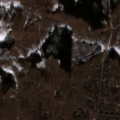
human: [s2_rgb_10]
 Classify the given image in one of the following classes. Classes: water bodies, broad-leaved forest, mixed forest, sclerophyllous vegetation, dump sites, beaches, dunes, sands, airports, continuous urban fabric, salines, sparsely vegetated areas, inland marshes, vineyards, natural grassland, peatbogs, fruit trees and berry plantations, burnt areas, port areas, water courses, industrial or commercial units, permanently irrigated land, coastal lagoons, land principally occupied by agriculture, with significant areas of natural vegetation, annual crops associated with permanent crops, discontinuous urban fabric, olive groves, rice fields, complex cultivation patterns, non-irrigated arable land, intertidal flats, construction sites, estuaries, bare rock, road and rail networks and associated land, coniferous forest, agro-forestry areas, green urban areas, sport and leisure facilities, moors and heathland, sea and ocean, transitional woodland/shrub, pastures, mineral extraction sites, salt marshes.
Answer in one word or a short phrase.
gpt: discontinuous urban fabric, pastures, complex cultivation patterns, broad-leaved forest, mixed forest